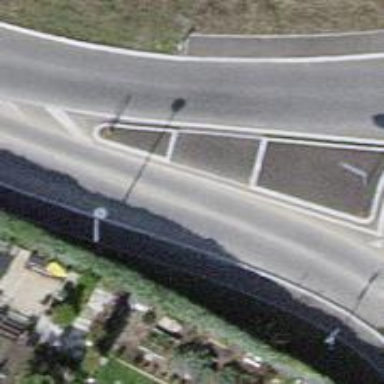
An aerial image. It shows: Asphalt footway with crossing.